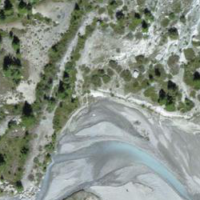
EUNIS habitat code: 48
Species observed at this site:
Dryas octopetala